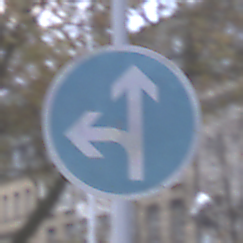
Verkehrszeichen: VorgeschriebeneFahrtrichtungGeradeausOderLinks
Umgebung: Outdoor, Urban
Tageszeit: SunriseSunset
Wetter: PartlyCloudy
Licht: Natural
Jahreszeit: NotSpecified
Kontrast: LowContrast